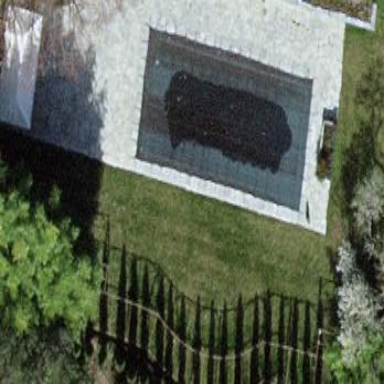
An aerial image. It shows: Swimming pool located in leisure land.